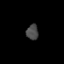
Tissue: prostate
Cell type: T cells
Senescence score: 0.2018
Nuclear area (px): 182
Mean DAPI intensity: 72.099